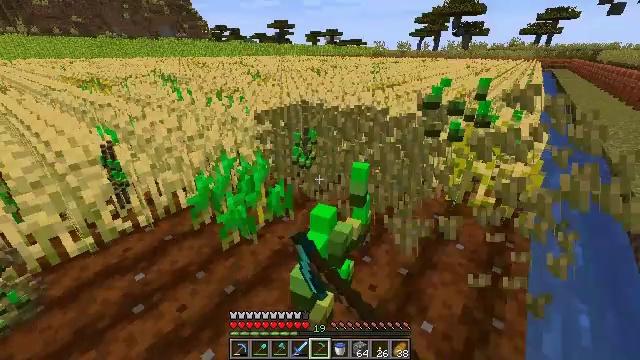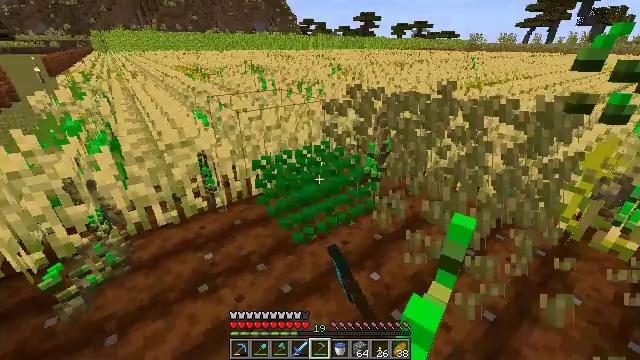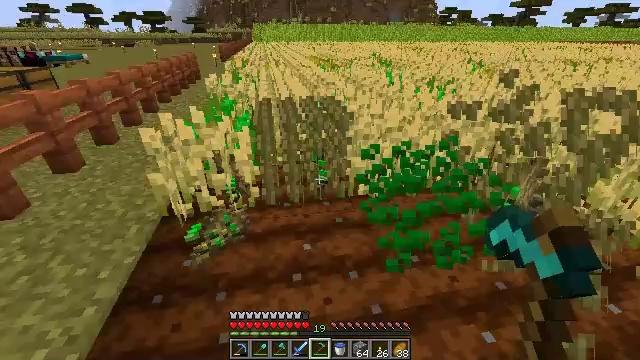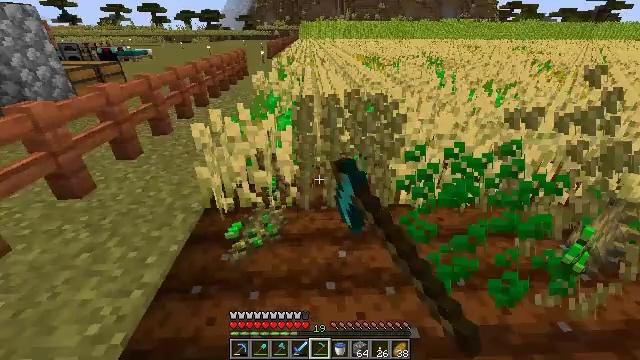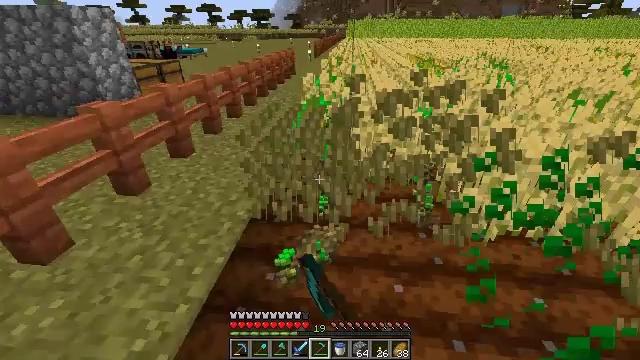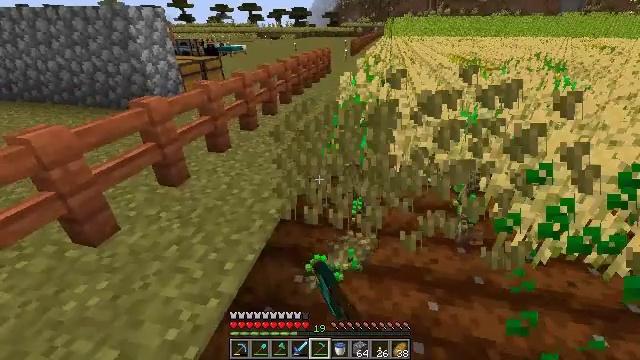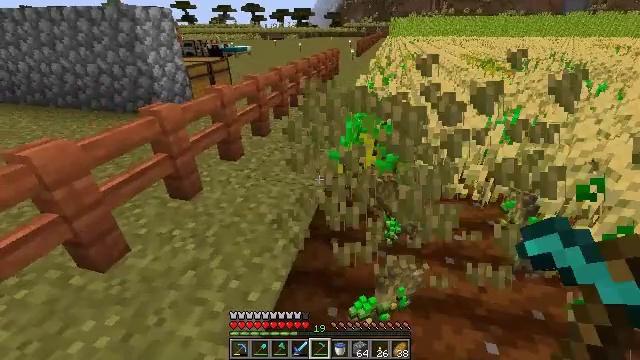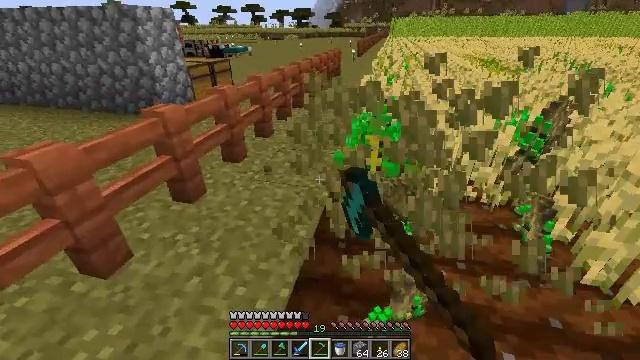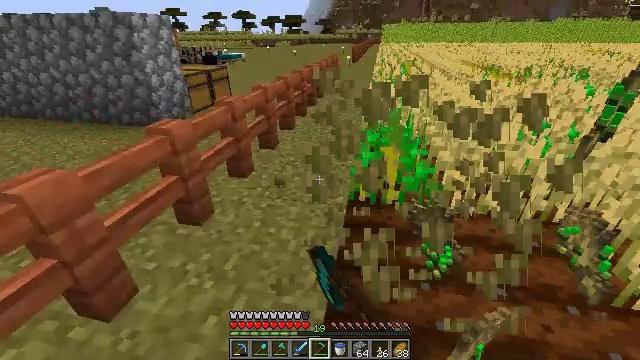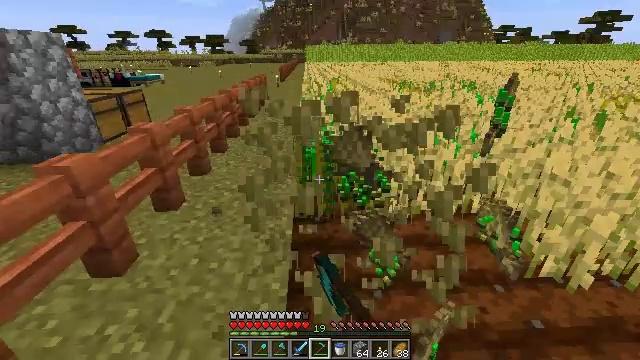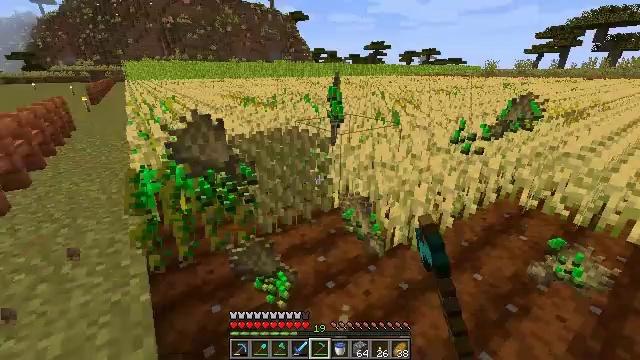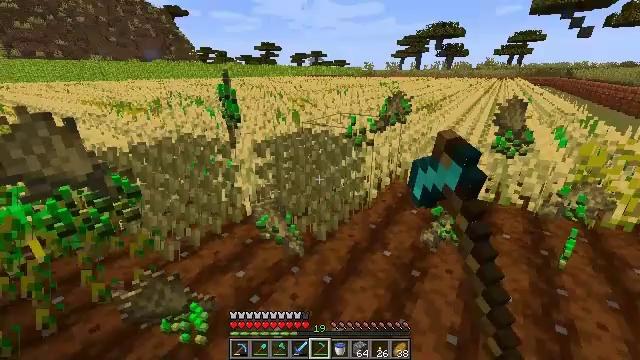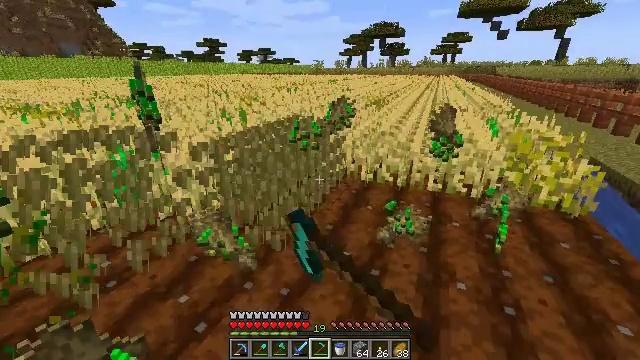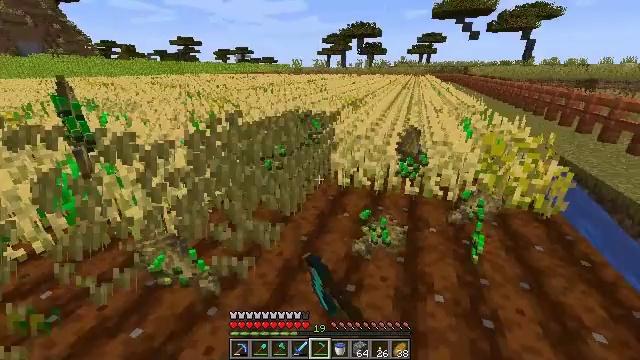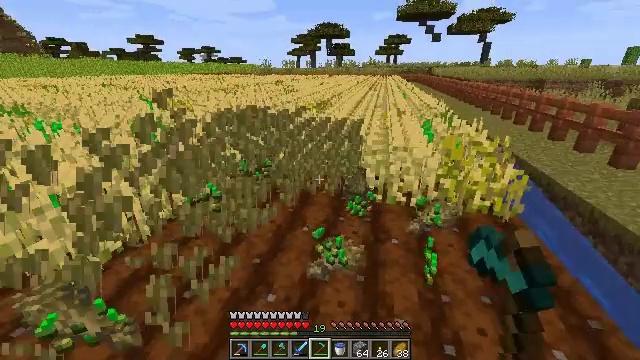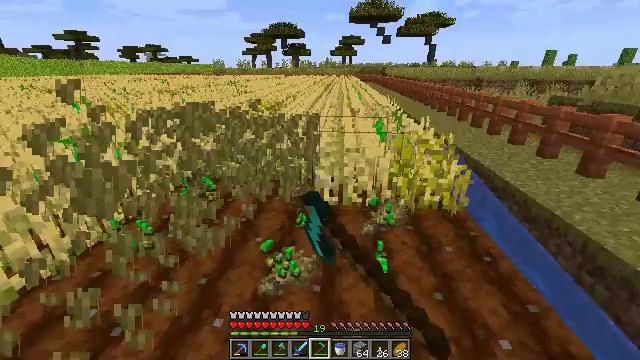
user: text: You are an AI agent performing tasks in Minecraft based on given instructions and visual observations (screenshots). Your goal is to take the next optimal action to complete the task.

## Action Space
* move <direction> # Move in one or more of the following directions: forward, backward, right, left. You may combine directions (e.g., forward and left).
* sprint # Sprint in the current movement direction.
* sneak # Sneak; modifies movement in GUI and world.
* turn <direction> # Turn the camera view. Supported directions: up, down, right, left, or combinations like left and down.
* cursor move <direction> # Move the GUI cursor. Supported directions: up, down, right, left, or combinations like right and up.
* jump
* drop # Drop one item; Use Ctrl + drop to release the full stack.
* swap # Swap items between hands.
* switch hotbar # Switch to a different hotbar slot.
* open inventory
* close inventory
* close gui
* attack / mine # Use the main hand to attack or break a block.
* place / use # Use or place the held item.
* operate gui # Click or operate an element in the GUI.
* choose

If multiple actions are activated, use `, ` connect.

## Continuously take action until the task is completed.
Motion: motion action
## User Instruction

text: Collect wheat crops.
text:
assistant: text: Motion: move forward and move left, turn left and down, attack / mine
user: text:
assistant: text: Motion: move forward and move left, turn left and down, attack / mine
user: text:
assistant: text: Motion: move forward and move left, turn left, attack / mine
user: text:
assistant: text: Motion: move forward and move left, turn left, attack / mine
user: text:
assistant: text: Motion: move forward and move left, turn left, attack / mine
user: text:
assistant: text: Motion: move forward and move left, attack / mine
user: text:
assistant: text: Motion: move forward and move left, attack / mine
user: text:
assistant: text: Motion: move forward and move left, turn right, attack / mine
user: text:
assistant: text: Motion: move forward and move right, turn right and up, attack / mine
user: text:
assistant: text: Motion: move forward and move right, turn right and up, attack / mine
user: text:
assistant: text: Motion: move forward and move right, turn right, attack / mine
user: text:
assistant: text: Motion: move forward and move right, turn right, attack / mine
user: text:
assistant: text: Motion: move forward and move right, turn right, attack / mine
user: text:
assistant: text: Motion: move forward and move right, turn right, attack / mine
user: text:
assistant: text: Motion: move forward and move right, turn right, attack / mine
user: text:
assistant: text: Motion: move forward and move right, turn right, attack / mine
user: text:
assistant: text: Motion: move forward and move right, turn right, attack / mine
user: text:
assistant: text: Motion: move forward and move right, attack / mine
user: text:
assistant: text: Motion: move forward and move right, attack / mine
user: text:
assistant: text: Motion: move forward and move right, attack / mine
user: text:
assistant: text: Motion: move forward and move right, attack / mine
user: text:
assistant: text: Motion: move forward and move right, turn left, attack / mine
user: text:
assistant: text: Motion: move forward and move left, turn left, attack / mine
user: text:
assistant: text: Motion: move forward and move left, turn left, attack / mine
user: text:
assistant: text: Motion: move forward and move left, turn left, attack / mine
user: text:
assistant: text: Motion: move forward and move left, turn left, attack / mine
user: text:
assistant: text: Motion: move forward and move left, turn left, attack / mine
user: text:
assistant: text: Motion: move forward and move left, turn left, attack / mine
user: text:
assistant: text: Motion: move forward and move left, turn left, attack / mine
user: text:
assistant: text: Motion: move forward and move left, turn left, attack / mine